八年级 · 解析几何
(4 分) 如图, 点 $\mathrm{A}$ 在反比例函数 $y_{1}=\frac{18}{x}(x>0)$ 的图象上, 过点 $\mathrm{A}$ 作 $A B \perp x_{\text {轴, 垂足为 } \mathrm{B} \text {, }}$
交反比例函数 $y^{y_{2}=\frac{6}{x}(x>0)}$ 的图象于点 $\mathrm{C} . \mathrm{P}$ 为 $\mathrm{y}$ 轴上一点, 连接 $P A, P C$. 则 $\triangle A P C$ 的面积为 $(\quad)$

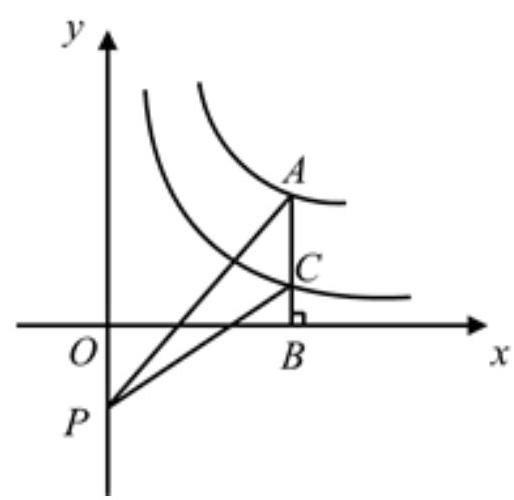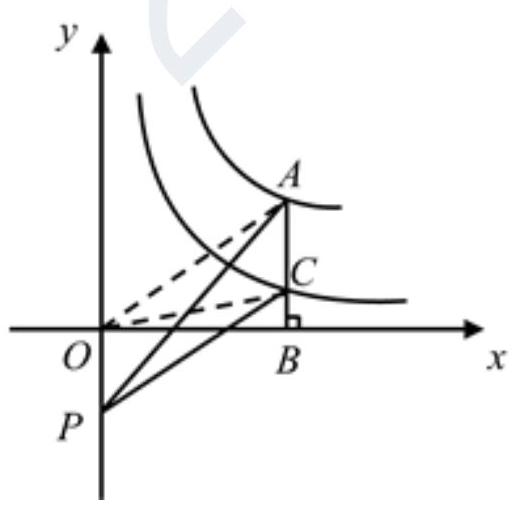
A. 5
B. 6
C. 11
D. 12
答案: B
解析: 【解答】解: 连接 $\mathrm{OA}$ 和 OC,

$\because$ 点 P 在 $y$ 轴上, 则 $\triangle A O C$ 和 $\triangle A P C$ 面积相等,
$\because \mathrm{A}$ 在 $^{y_{1}=\frac{18}{x}(x>0)}$ 上, $\mathrm{C}$ 在 ${ }^{y_{2}=\frac{6}{x}(x>0)}$ 上, $\mathrm{AB} \perp \mathrm{x}$ 轴,

$\therefore \mathrm{S}_{\triangle A O C}=\mathrm{S}_{\triangle O A B-} \mathrm{S}_{\triangle O B C}=6$,

$\therefore \triangle \mathrm{APC}$ 的面积为 6,

故答案为: B.

【分析】连接 $O A$ 和 $O C$, 利用三角形面积可得 $\triangle A P C$ 的面积即为 $\triangle A O C$ 的面积, 再结合反比例函数中系数 $\mathrm{k}$ 的意义, 利用 $\mathrm{S}_{\triangle \mathrm{AOC}}=\mathrm{S}_{\triangle O A B-} \mathrm{S}_{\triangle \mathrm{OBC}}$, 可得结果.